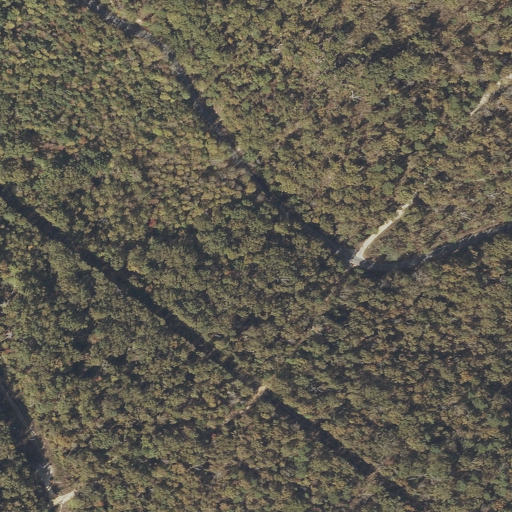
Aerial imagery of gap in Alabama named Clairmont Gap containing deciduous forest, open development, and shrub